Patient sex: F
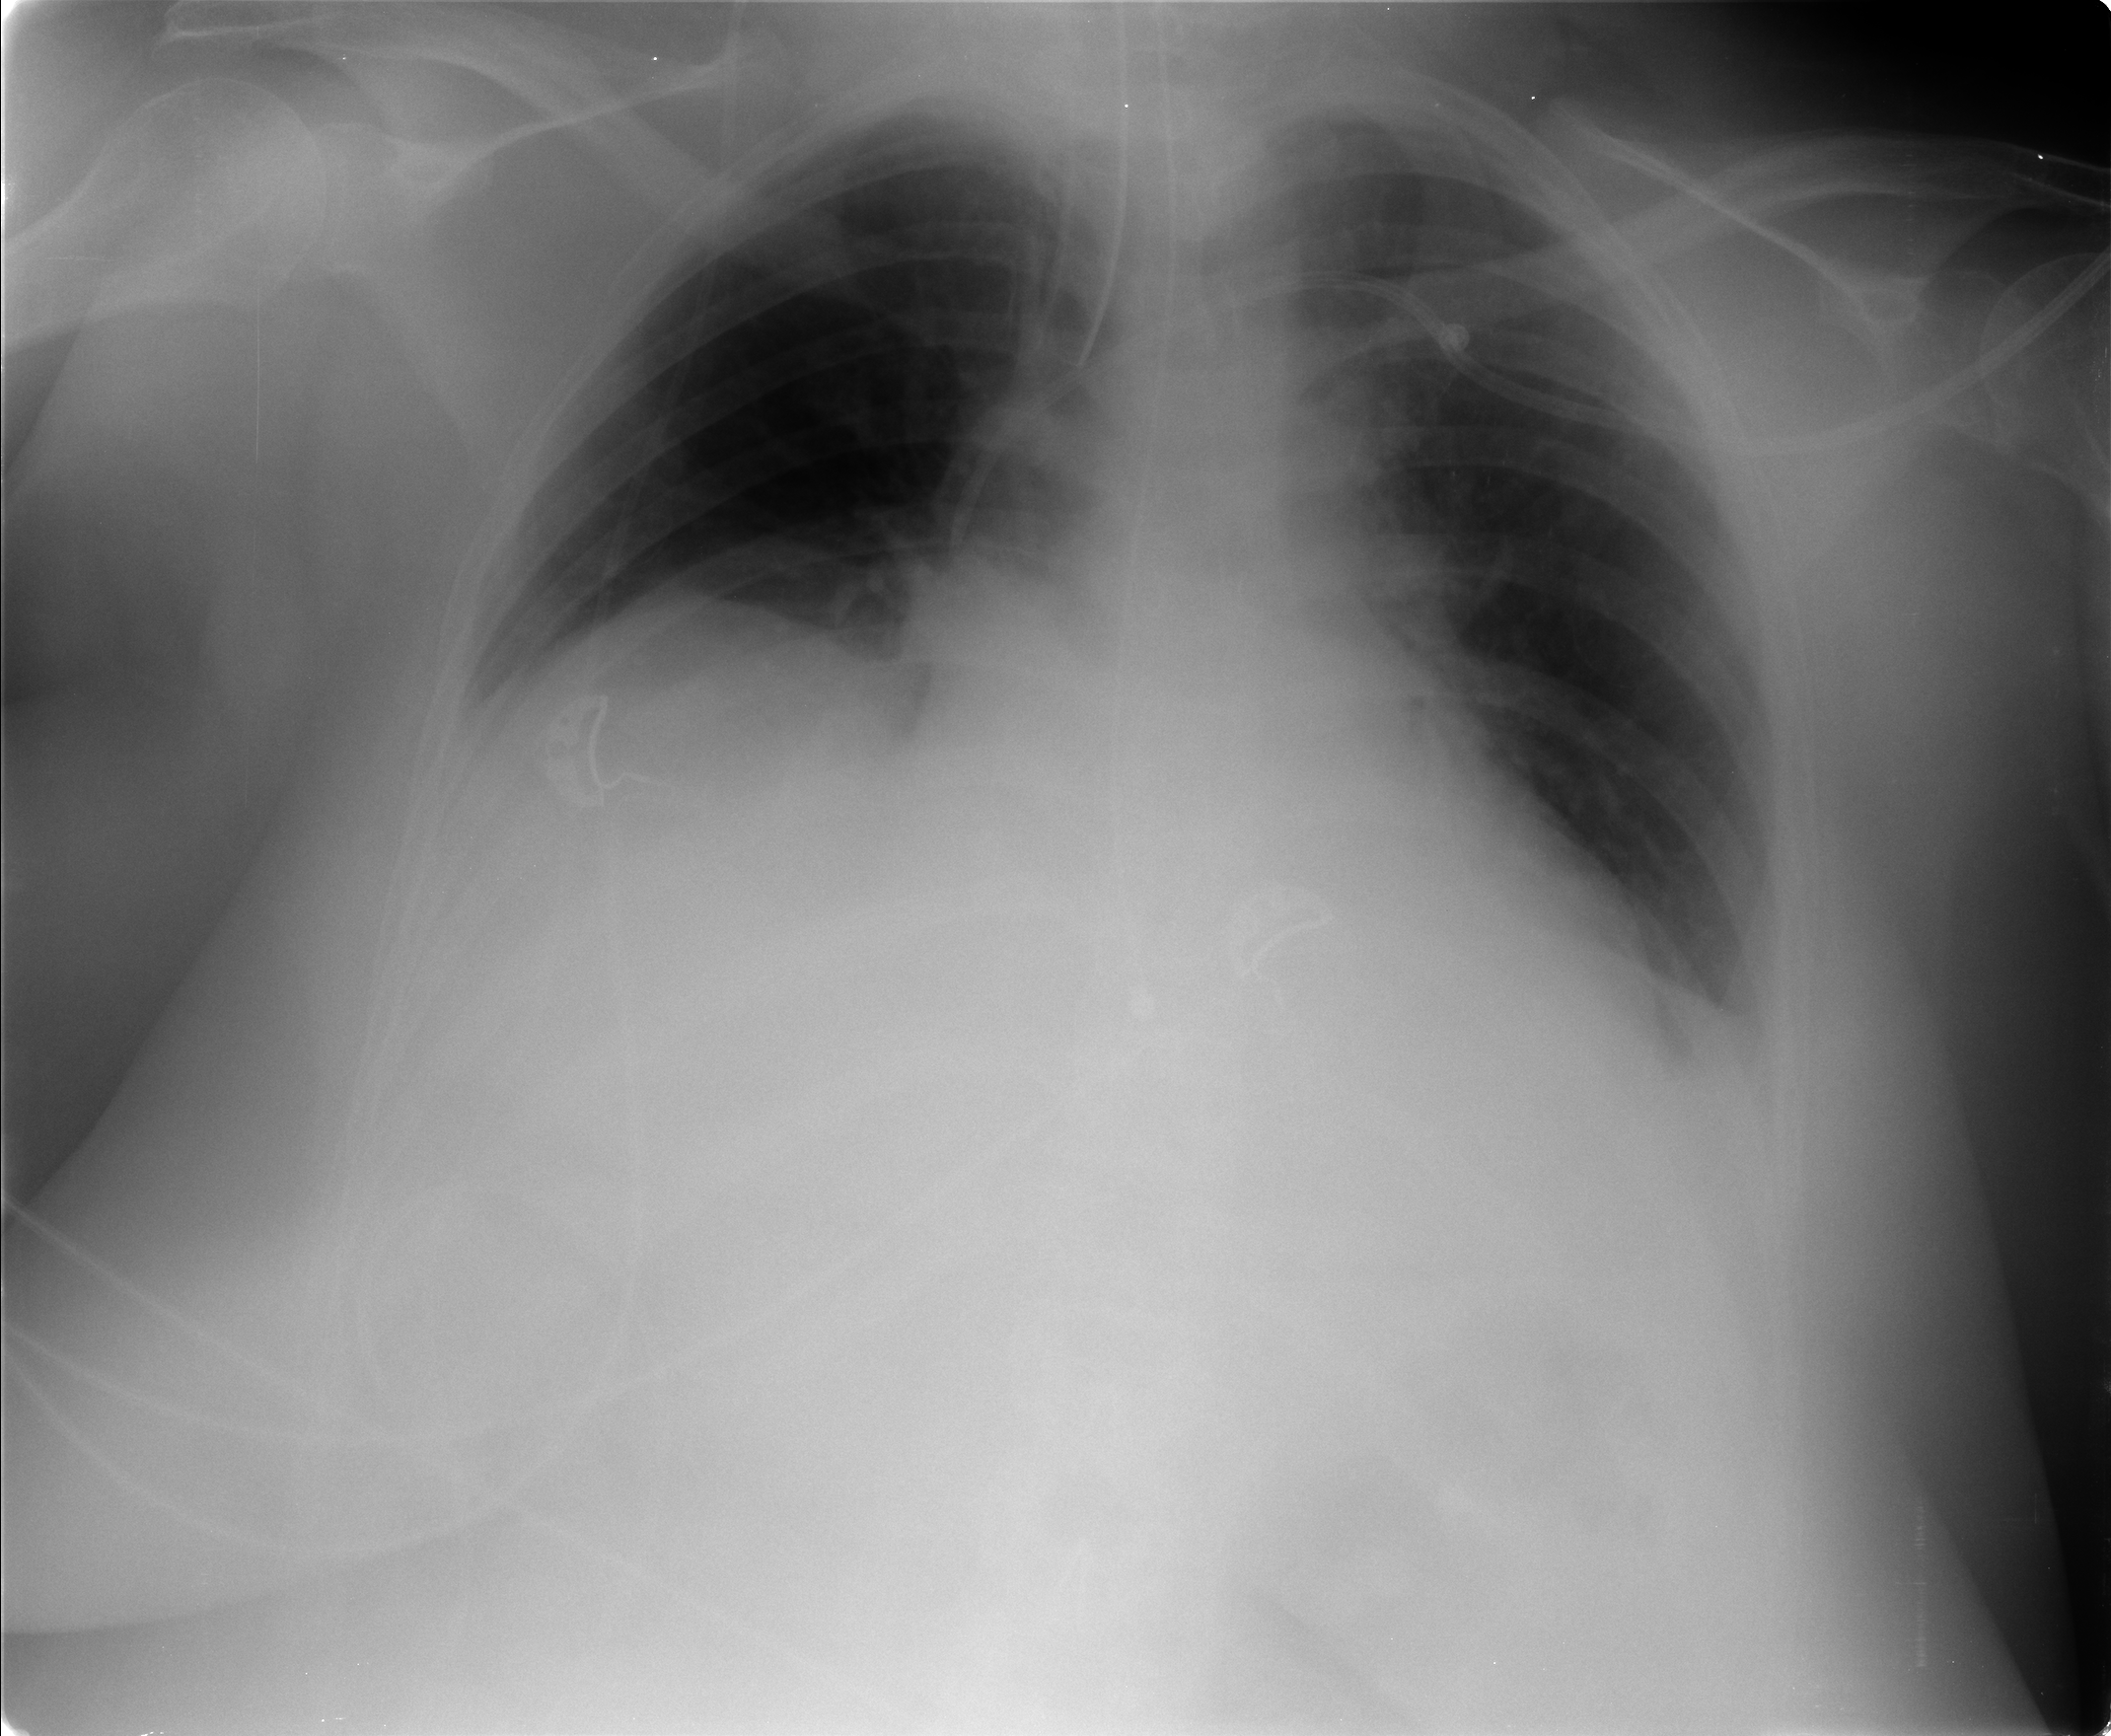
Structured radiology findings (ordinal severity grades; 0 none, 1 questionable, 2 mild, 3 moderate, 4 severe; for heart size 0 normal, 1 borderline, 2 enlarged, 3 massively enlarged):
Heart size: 0
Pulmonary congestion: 1
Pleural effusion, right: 1
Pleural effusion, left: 2
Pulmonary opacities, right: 0
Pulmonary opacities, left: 0
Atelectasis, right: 2
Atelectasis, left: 1